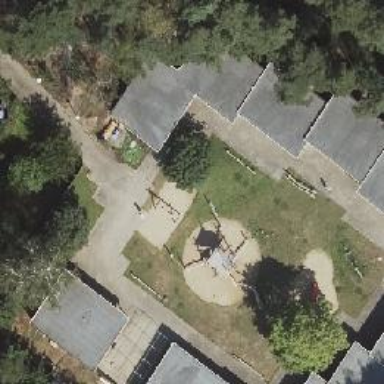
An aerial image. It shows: Playground with swings.